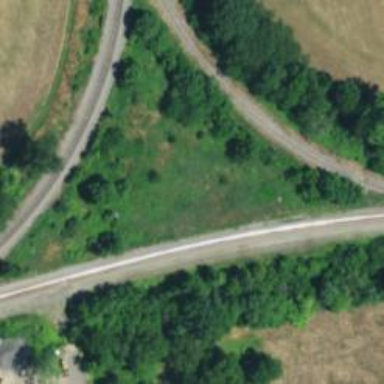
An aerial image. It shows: Junction on the railway.